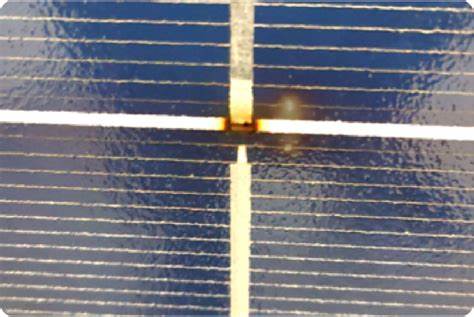
Label: Electrical-damage